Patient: sex F, age 69
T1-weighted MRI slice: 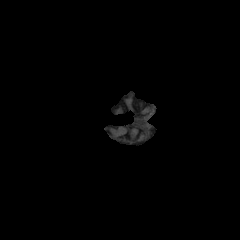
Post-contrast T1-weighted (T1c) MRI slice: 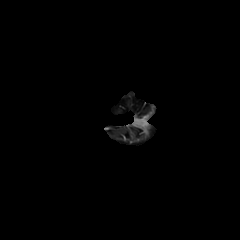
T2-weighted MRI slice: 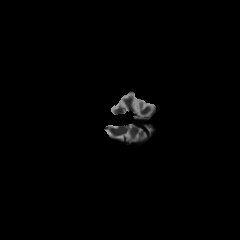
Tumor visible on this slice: no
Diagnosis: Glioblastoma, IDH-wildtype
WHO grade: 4